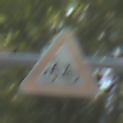
Verkehrszeichen: RadverkehrRechts
Umgebung: Outdoor, Nature
Tageszeit: MorningAfternoon
Wetter: Clear
Licht: Natural
Jahreszeit: NotSpecified
Kontrast: LowContrast